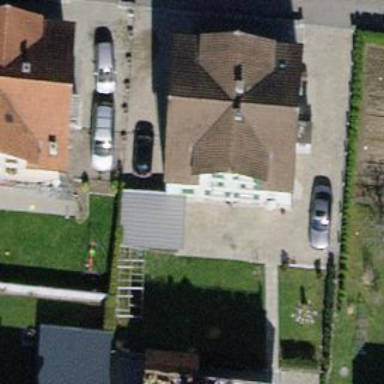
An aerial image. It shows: Gabled roofed house.